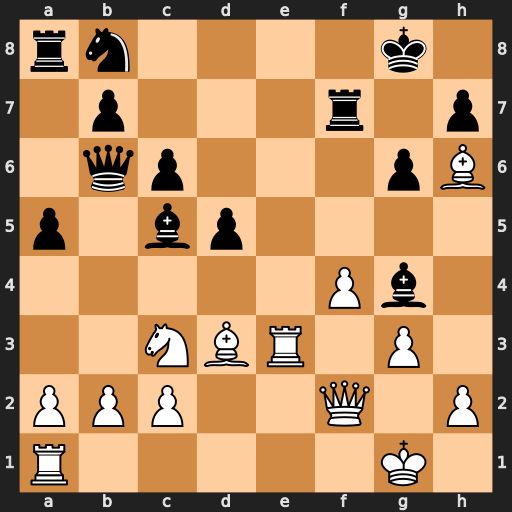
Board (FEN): rn4k1/1p3r1p/1qp3pB/p1bp4/5Pb1/2NBR1P1/PPP2Q1P/R5K1
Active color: w
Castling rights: -
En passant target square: -
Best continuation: Re8+ Rf8 Rxf8+ Bxf8 Qxb6